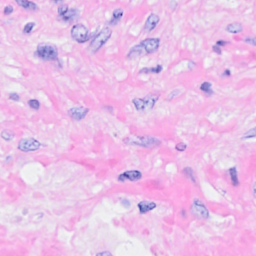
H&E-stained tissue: Breast